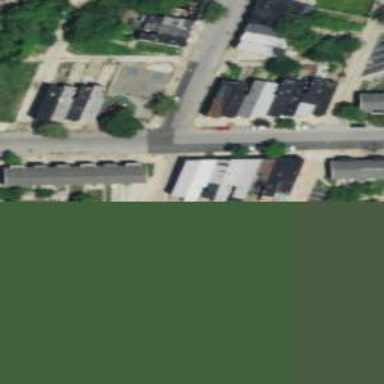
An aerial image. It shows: Alley classified as service road.